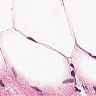
Metastatic tissue present: no